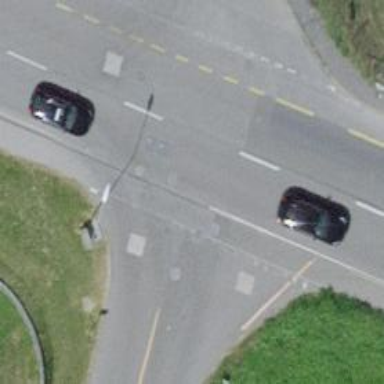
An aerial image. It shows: Secondary road with asphalt surface that includes cycleway.